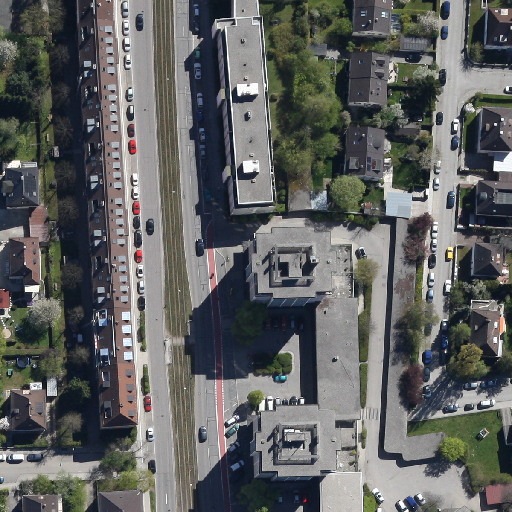
Referring expression: van in the parking area